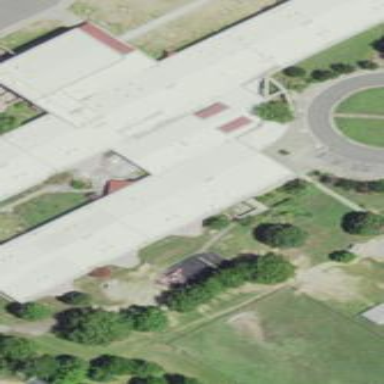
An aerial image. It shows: School building.